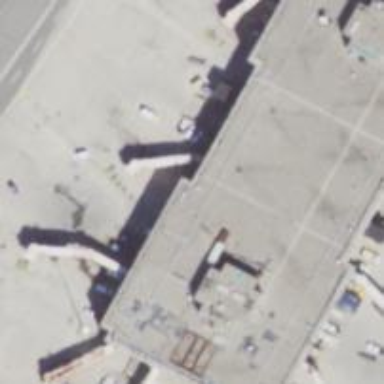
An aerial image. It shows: Airport gate.